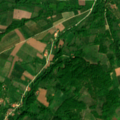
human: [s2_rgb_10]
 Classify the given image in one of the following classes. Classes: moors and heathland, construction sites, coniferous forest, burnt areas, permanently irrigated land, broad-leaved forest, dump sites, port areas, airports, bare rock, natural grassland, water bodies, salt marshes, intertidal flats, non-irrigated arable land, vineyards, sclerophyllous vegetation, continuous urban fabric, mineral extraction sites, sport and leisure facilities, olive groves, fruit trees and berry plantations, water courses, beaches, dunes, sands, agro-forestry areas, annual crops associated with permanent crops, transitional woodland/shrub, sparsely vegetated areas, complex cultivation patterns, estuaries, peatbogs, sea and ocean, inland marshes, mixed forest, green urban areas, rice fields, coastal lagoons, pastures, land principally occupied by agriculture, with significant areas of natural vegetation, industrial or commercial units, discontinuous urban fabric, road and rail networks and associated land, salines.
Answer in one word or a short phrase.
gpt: complex cultivation patterns, land principally occupied by agriculture, with significant areas of natural vegetation, broad-leaved forest